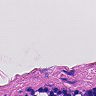
Metastatic tissue present: no